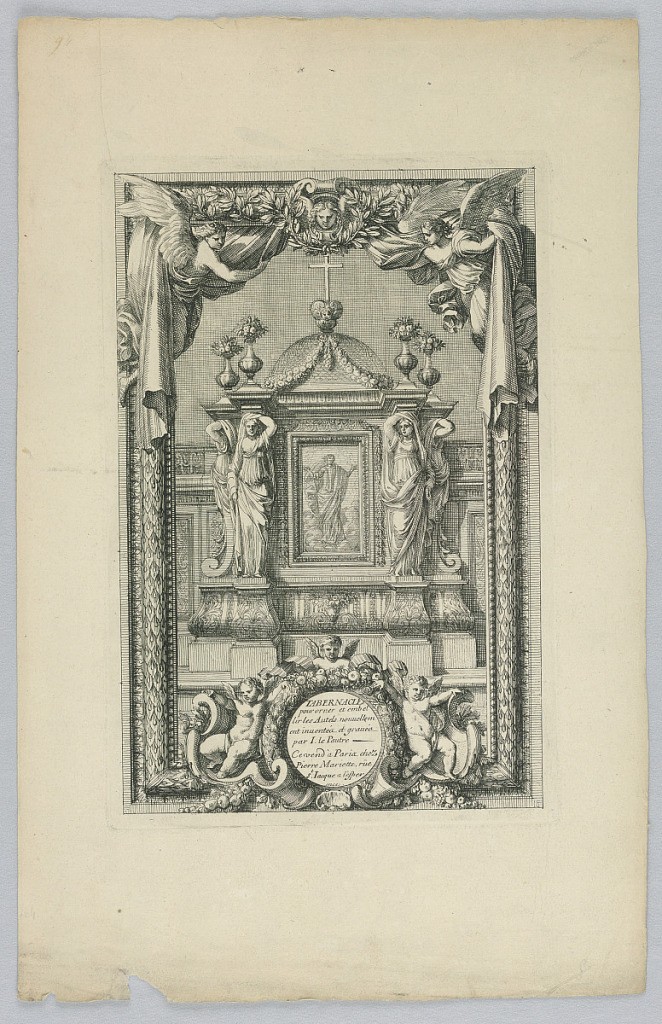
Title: Design for Tabernacle, from "Tabernacles"
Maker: Jean Le Pautre, French, 1618–1682
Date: ca. 1660
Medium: Etching on paper
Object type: Print
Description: A = Jombert 73, 1, without Jombert's address. B,C = J. 73, 2, 3, without numbers.